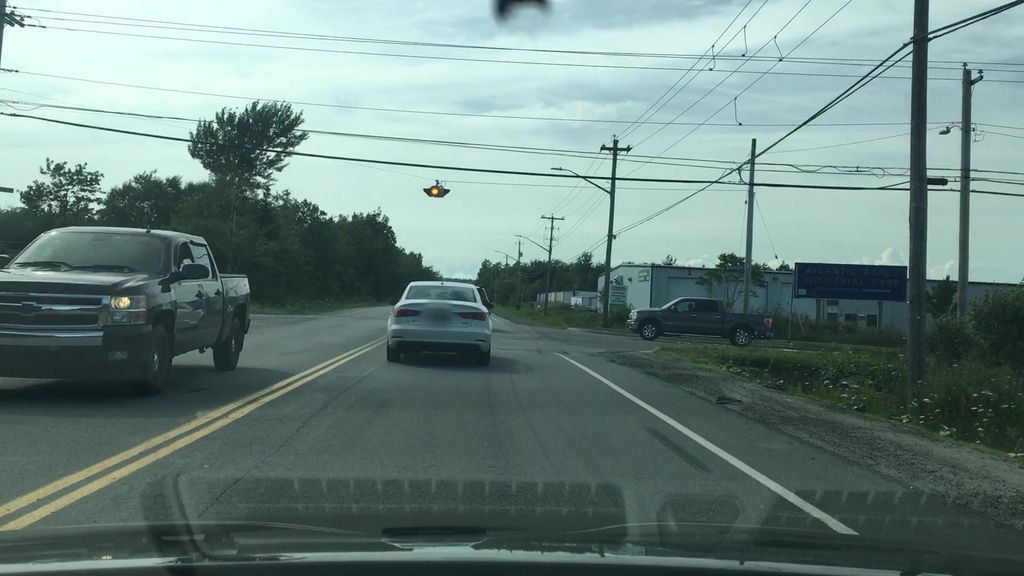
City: halifax